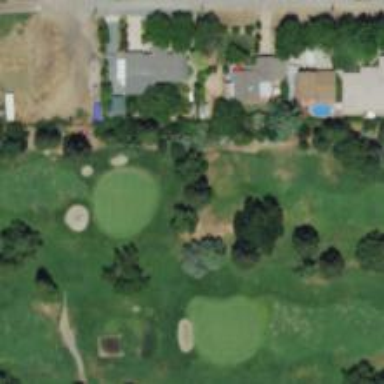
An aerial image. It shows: Golf tee.